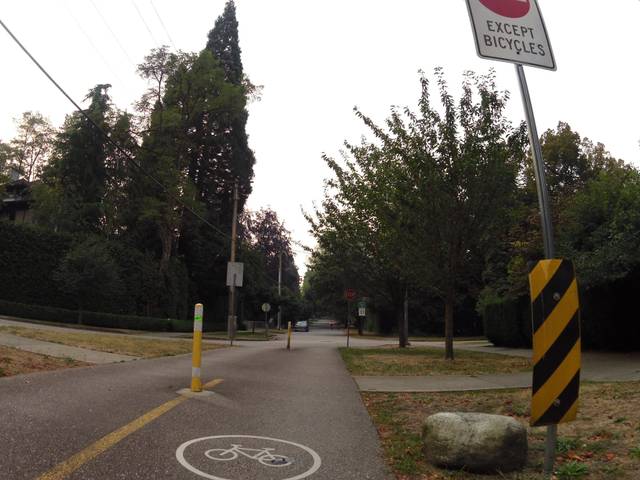
Region: Canada
Coordinates: 49.255, -123.148